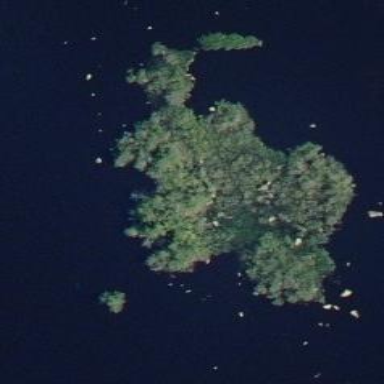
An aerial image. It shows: Islet.